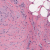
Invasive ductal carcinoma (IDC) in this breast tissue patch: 0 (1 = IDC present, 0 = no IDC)